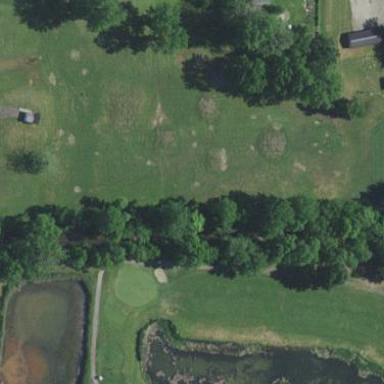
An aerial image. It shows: Grassy area designated as driving range for golf.